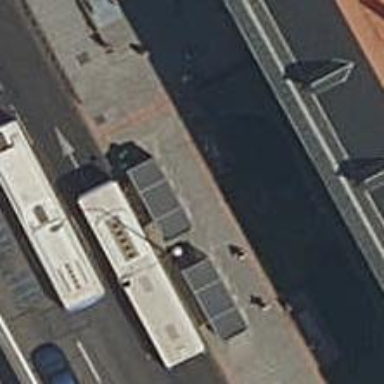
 serving as platform for public transportation."